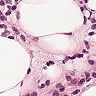
Metastatic tissue present: yes